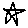
Label: star